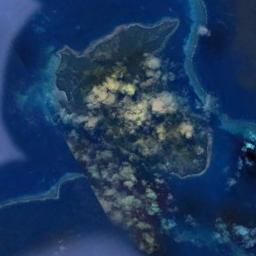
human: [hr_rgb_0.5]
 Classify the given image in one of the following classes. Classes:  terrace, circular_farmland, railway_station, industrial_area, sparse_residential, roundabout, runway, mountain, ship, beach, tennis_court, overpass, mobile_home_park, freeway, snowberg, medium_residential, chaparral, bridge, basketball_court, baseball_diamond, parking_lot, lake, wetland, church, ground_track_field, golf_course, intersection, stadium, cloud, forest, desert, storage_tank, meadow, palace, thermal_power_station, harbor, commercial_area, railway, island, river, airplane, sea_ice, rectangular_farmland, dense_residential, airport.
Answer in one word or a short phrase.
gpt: island